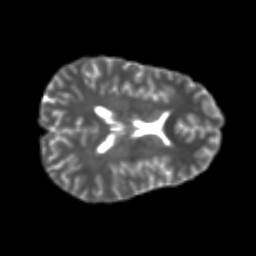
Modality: T2w
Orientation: axial
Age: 22
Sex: female
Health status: healthy
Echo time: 0.074 s